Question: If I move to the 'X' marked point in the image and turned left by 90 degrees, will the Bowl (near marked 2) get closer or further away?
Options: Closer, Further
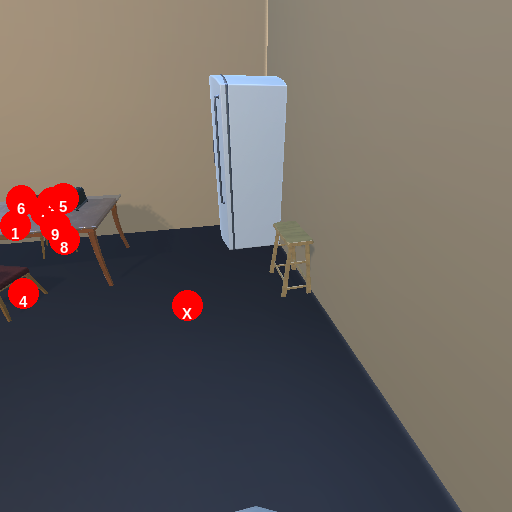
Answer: Closer